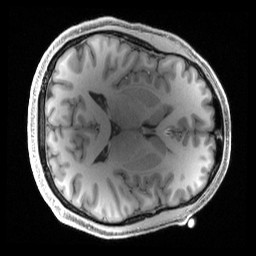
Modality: T1w
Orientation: axial
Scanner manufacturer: siemens
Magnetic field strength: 3 T
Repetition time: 2.4 s
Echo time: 0.00222 s